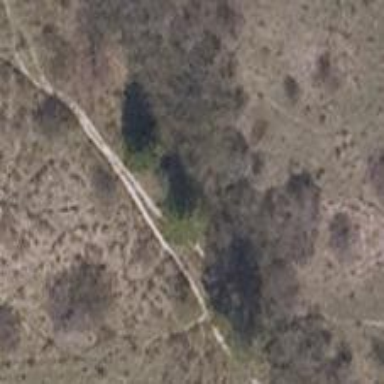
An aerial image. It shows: Grass path.